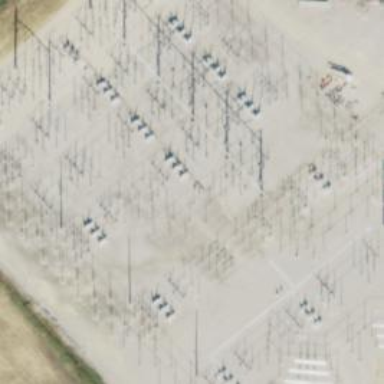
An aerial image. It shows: Switch used for power control.